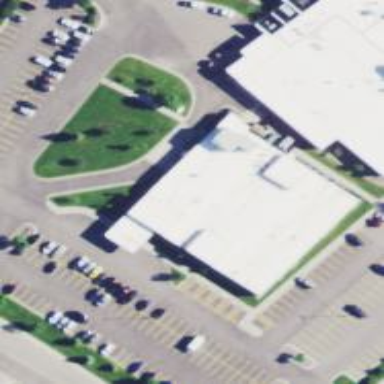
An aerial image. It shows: Healthcare clinic is depicted in the image.